Question: How to increase resolution of gif image generated by rgl package of R (plot3d and movie3d functions) - either externally or through R ?
R Code :
'''
MyX<-rnorm(10,5,1)
MyY<-rnorm(10,5,1)
MyZ<-rnorm(10,5,1)
plot3d(MyX, MyY, MyZ, xlab="X", ylab="Y", zlab="Z", type="s", box=T, axes=F)
text3d(MyX, MyY, MyZ, text=c(1:10), cex=5, adj=1)
movie3d(spin3d(axis = c(0, 0, 1), rpm = 4), duration=15, movie="TestMovie",
type="gif", dir=("~/Desktop"))
'''
Output :

Adding this line at the beginning of code solved the problem
'''
r3dDefaults$windowRect <- c(0, 100, 1400, 1400)
'''
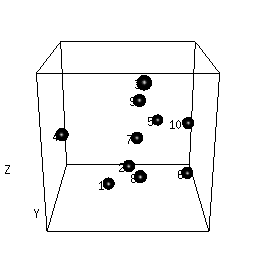
Answer: I don't think you can do much about the resolution of the gif itself. I think you have to make the image much larger as an alternative, and then when you display it smaller it looks better. This is untested as a recent upgrade broke a thing or two for me, but this did work under 2.15:
'''
par3d(windowRect = c(0, 0, 500, 500)) # make the window large
par3d(zoom = 1.1) # larger values make the image smaller
# you can test your settings interactively at this point
M <- par3d("userMatrix") # save your settings to pass to the movie
movie3d(par3dinterp(userMatrix=list(M,
rotate3d(M, pi, 1, 0, 0),
rotate3d(M, pi, 0, 1, 0) ) ),
duration = 5, fps = 50,
movie = "MyMovie")
'''
HTH. If it doesn't quite work for you, check out the functions used and tune up the settings.